Question: I have imported my view controller's implementation files like so;
'''
#import "TopicsListParentViewController.h"
'''
When I write:
'''
TopicsListParentViewController *tlparentview;
'''
There are no errors at first, but then when building the project, this error appears:
Why is this and how can I fix it? Here's a screenshot to help you imagine the scene more accurately:

'''
//
// TopicsListParentViewController.h
//
// Created by James Anderson on 27/04/2012.
// Copyright (c) 2012 PixelBit Apps Ltd. All rights reserved.
//
#import "SuperChatAppDelegate.h"
#import "TopicsListViewController.h"
@interface TopicsListParentViewController : UIViewController {
IBOutlet UIView *parentview;
IBOutlet TopicsListViewController *topicsListViewController;
}
@end
'''
'''
//
// TopicsListParentViewController.m
//
// Created by James Anderson on 27/04/2012.
// Copyright (c) 2012 PixelBit Apps Ltd. All rights reserved.
//
#import "TopicsListParentViewController.h"
@implementation TopicsListParentViewController
-(void)viewDidLoad
{
[parentview addSubview:topicsListViewController.tableView];
NSLog(@"Added subview");
}
- (BOOL)shouldAutorotateToInterfaceOrientation:(UIInterfaceOrientation)interfaceOrientation {
// Return YES for supported orientations.
return (interfaceOrientation == UIInterfaceOrientationLandscapeLeft || interfaceOrientation == UIInterfaceOrientationLandscapeRight);
}
- (void)dealloc {
[super dealloc];
}
@end
'''
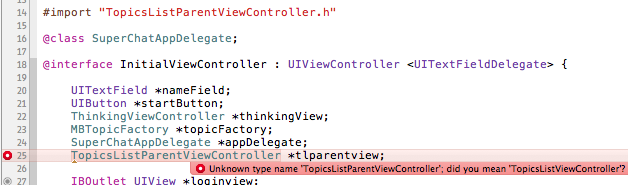
Answer: Double check to make sure your files properly have.
'''
@interface TopicsListParentViewController
...
@end
'''
and
'''
@implementation TopicsListParentViewController
...
@end
'''